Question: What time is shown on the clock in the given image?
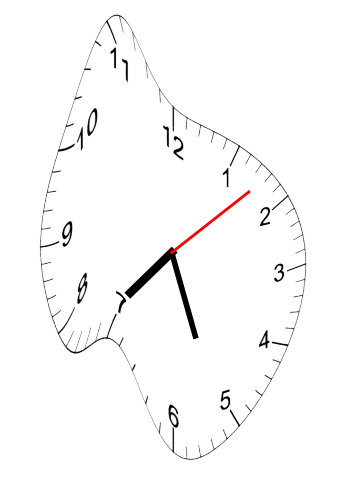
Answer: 07:26:08